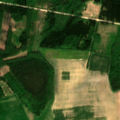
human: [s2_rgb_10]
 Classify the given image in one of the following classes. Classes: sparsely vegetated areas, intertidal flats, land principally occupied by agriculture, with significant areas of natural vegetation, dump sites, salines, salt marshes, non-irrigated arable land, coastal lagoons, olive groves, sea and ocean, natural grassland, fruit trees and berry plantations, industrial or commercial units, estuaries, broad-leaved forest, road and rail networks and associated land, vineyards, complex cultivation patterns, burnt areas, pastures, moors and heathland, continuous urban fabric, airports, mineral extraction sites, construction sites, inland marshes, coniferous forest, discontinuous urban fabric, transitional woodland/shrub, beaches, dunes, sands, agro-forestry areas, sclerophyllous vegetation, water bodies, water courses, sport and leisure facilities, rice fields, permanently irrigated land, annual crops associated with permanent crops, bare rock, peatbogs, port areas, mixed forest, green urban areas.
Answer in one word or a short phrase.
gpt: non-irrigated arable land, broad-leaved forest, mixed forest